Field crop: tomato
Growth stage: 1
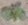
Species: solanum